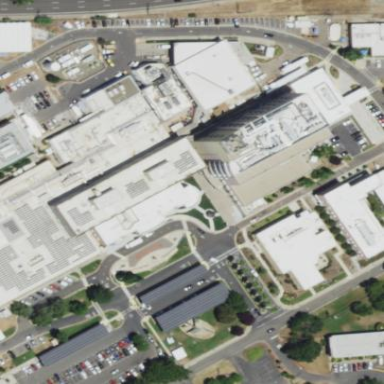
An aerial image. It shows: Hospital building.